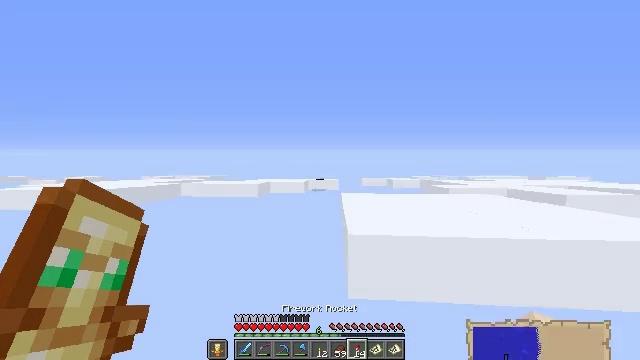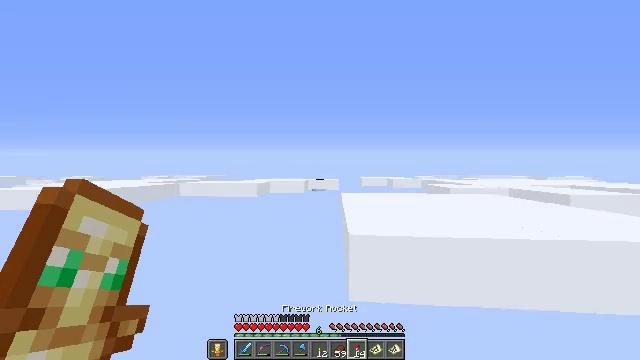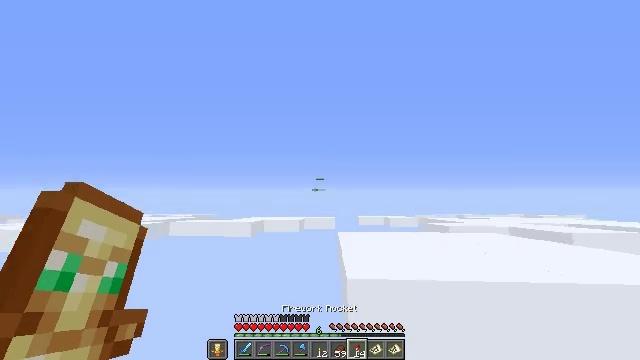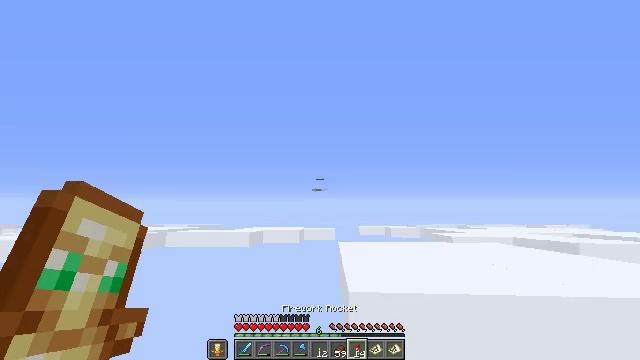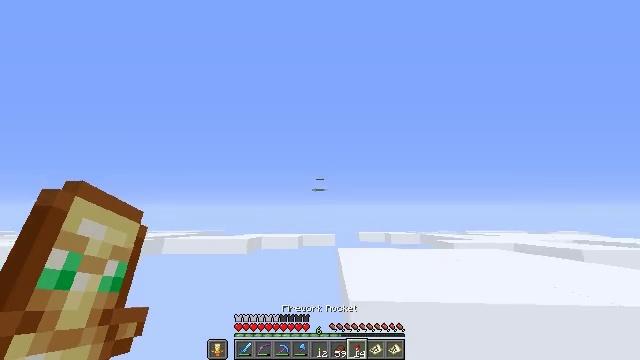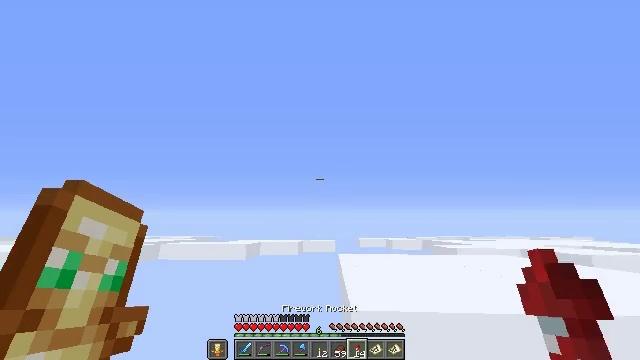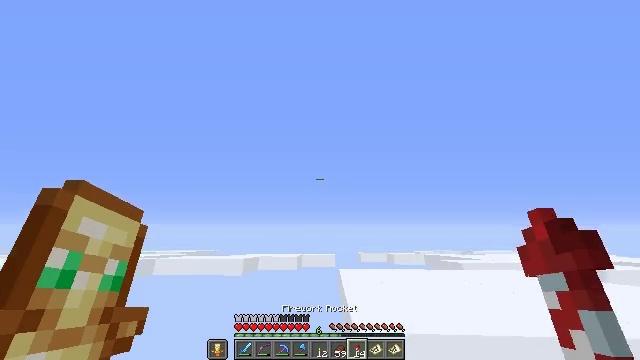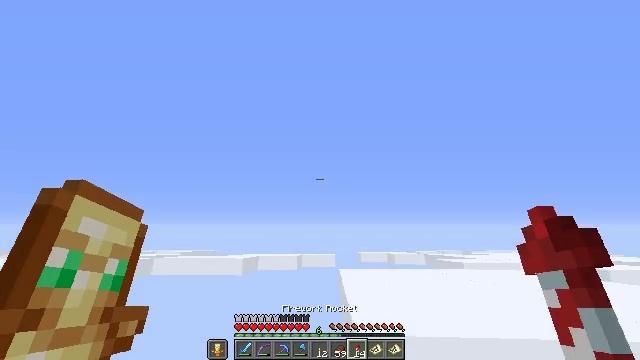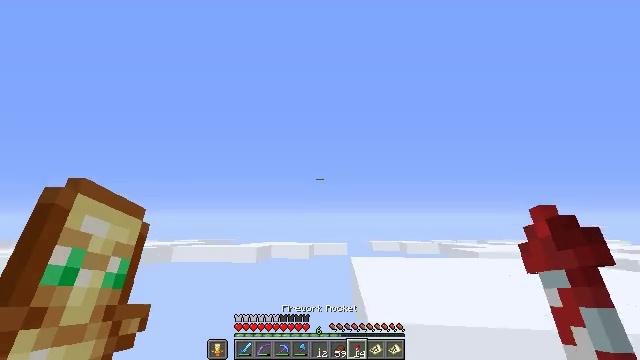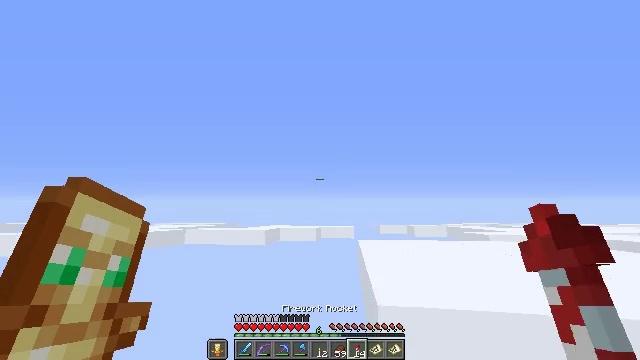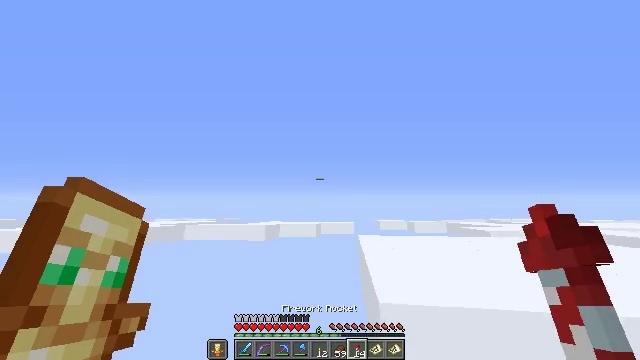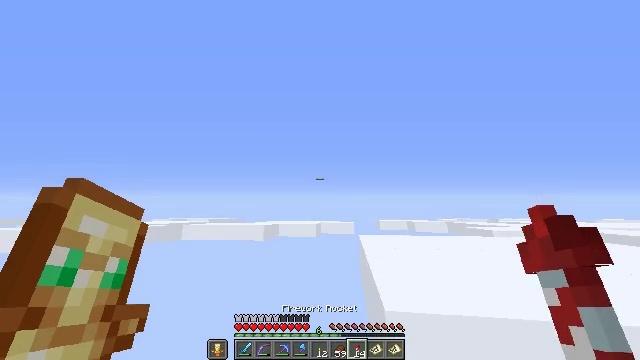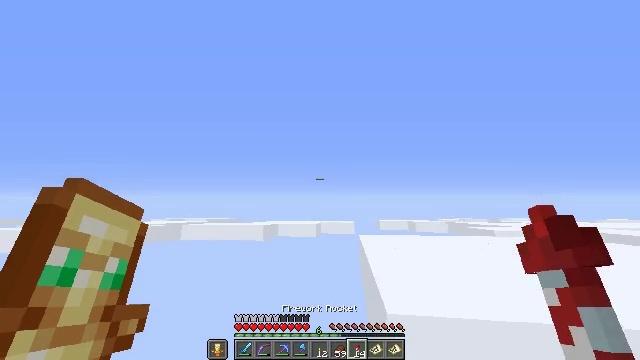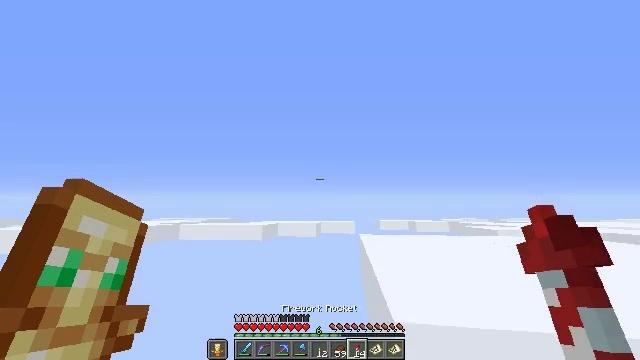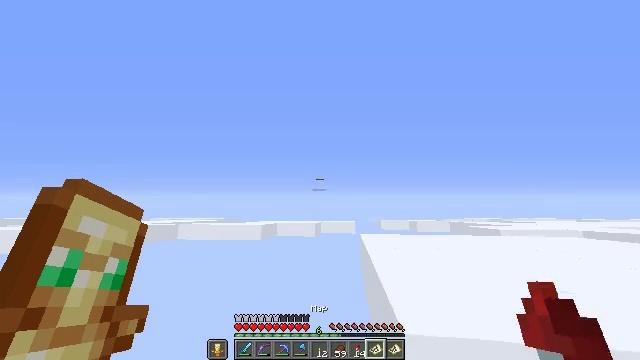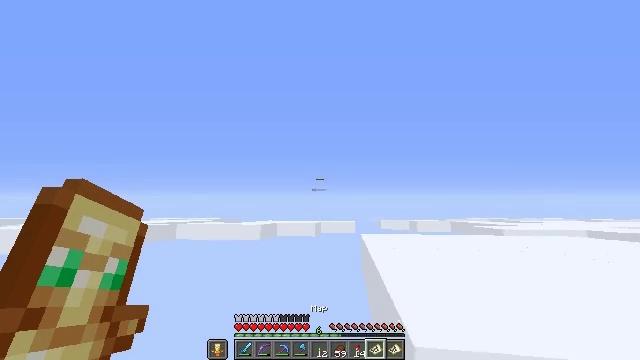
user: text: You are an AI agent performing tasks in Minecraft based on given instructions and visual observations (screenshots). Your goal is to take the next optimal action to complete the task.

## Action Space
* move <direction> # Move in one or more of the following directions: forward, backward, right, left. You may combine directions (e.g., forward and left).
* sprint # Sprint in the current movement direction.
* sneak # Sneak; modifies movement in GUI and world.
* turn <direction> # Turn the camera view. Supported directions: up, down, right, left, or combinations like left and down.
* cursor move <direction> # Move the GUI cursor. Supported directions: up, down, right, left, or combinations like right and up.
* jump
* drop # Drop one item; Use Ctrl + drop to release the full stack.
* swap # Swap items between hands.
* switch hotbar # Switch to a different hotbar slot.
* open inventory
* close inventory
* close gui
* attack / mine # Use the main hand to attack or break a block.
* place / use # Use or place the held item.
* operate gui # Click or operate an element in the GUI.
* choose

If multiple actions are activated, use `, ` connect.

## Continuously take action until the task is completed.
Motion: motion action
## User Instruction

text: Mine a hay block from the field.
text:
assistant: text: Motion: move forward
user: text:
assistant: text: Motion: move forward, turn right and up
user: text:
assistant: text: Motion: move forward, turn up
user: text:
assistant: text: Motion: move forward, turn up
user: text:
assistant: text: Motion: move forward, turn up
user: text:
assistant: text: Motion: move forward, turn up
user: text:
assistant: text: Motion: move forward
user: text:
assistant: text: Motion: move forward, turn left and down
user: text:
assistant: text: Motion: move forward, turn left and down
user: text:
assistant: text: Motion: move forward, turn down
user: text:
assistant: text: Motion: move forward
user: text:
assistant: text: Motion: move forward
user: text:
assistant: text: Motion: move forward
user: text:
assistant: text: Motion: move forward
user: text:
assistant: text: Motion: move forward
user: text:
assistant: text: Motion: move forward
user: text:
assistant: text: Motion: move forward
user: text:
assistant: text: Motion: move forward
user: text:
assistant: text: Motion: move forward
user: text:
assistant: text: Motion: move forward
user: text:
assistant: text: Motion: move forward
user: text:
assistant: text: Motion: move forward
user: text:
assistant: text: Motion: move forward
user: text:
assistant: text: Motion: move forward
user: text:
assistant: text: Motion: move forward
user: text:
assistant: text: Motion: move forward
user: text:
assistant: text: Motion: move forward
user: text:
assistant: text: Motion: move forward
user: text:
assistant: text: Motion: move forward
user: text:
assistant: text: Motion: move forward